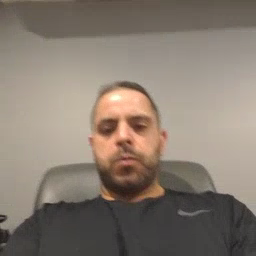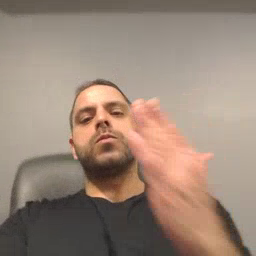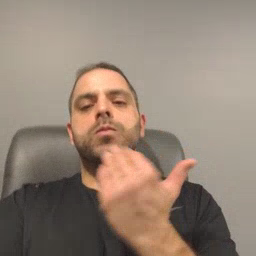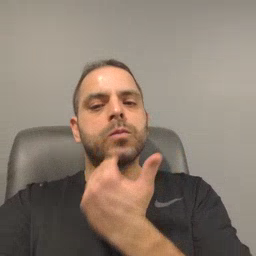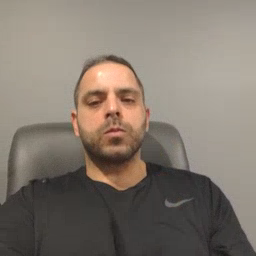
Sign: napkin